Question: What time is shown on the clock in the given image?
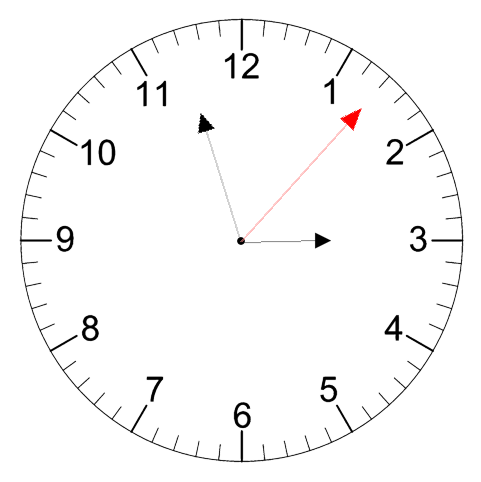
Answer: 02:57:07